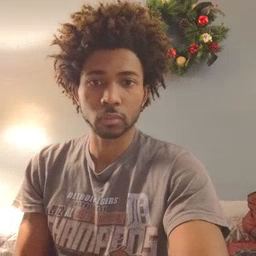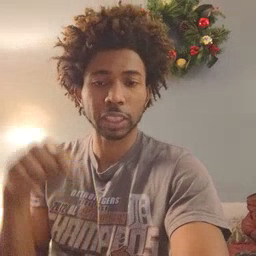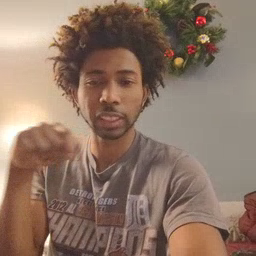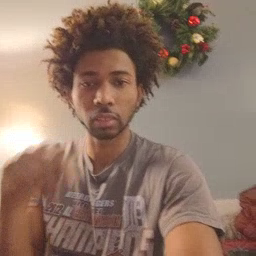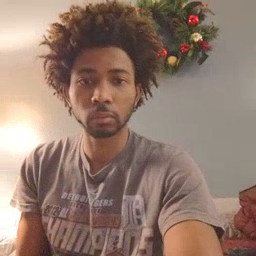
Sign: toothbrush